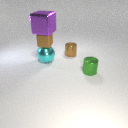
large purple metal cube above small brown metal cube